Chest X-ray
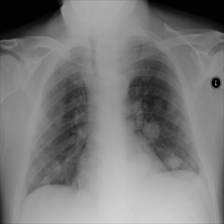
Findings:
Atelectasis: negative
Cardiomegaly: negative
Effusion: negative
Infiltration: negative
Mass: positive
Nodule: negative
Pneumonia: negative
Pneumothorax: negative
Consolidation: negative
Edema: negative
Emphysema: negative
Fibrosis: negative
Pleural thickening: negative
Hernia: negative